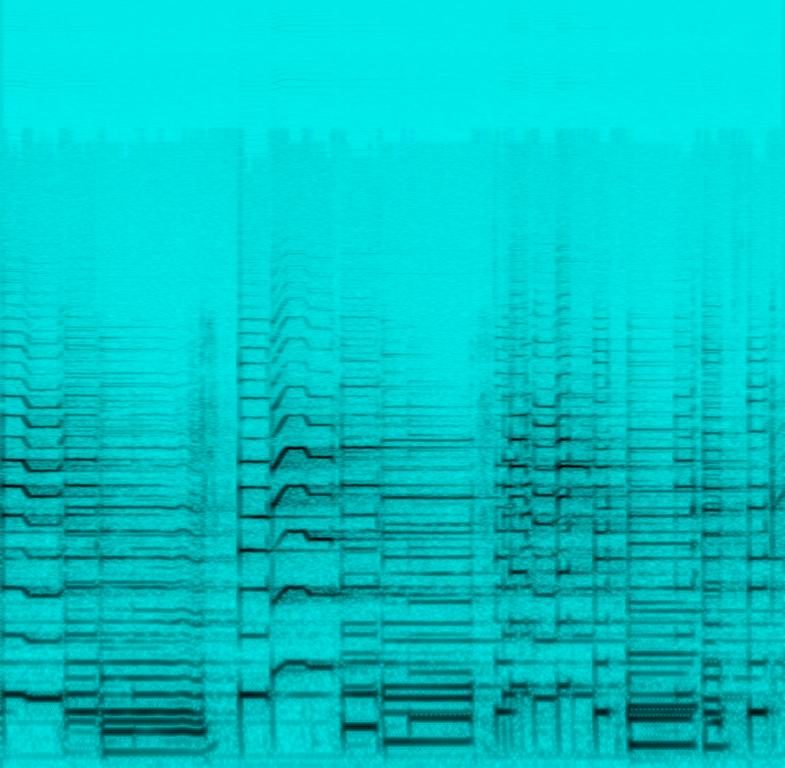
The low quality recording features a solo still guitar melody. The recording is a bit noisy and it sounds like it is a live performance. There are also some pluck and string sounds as the instruments are being played.